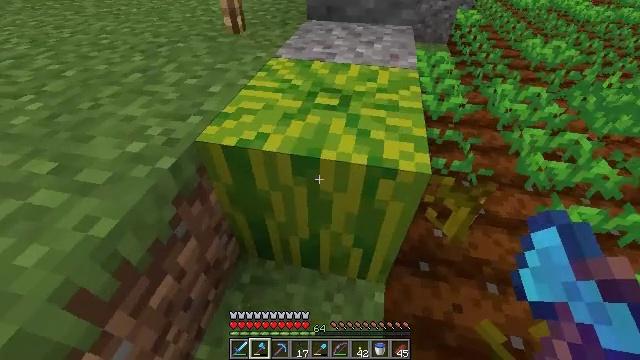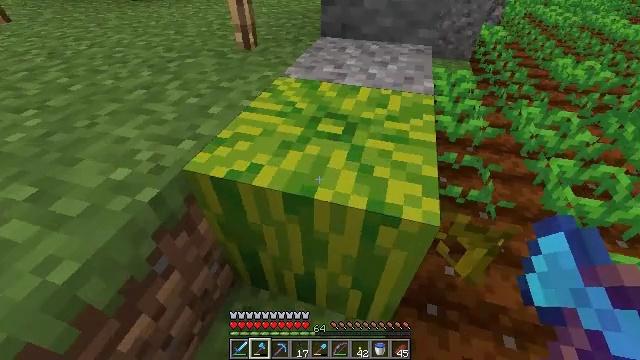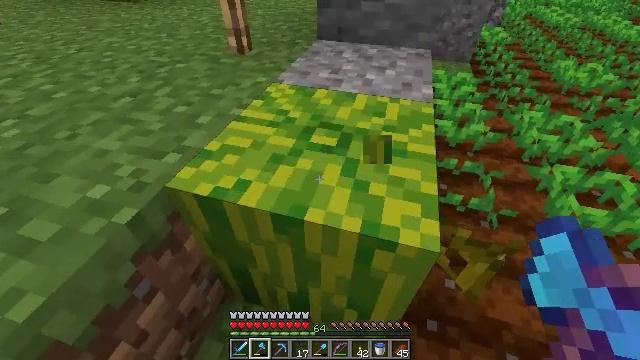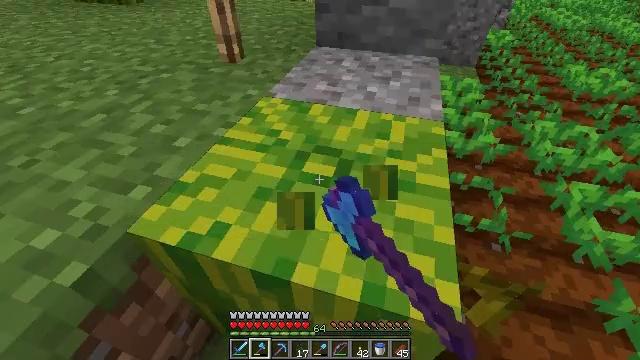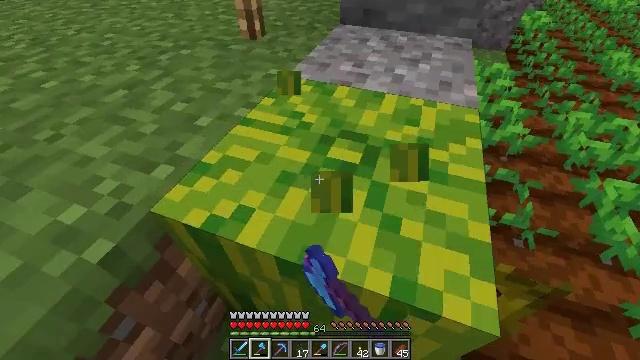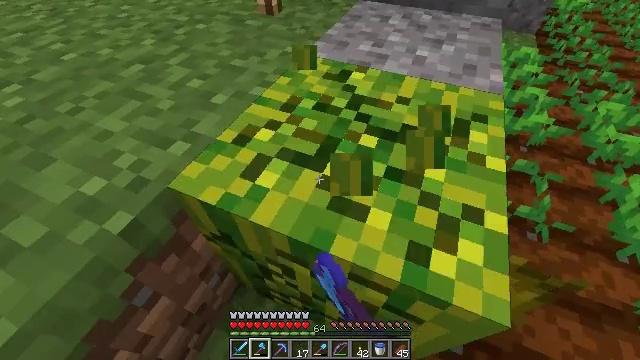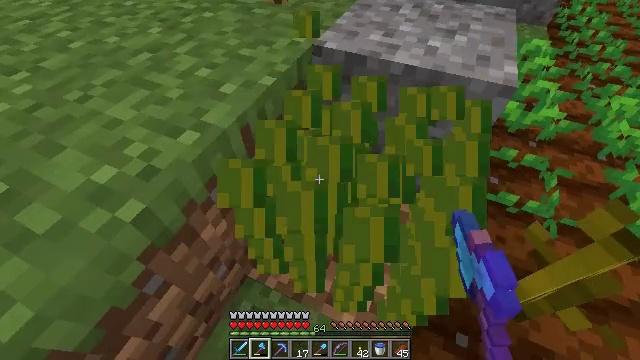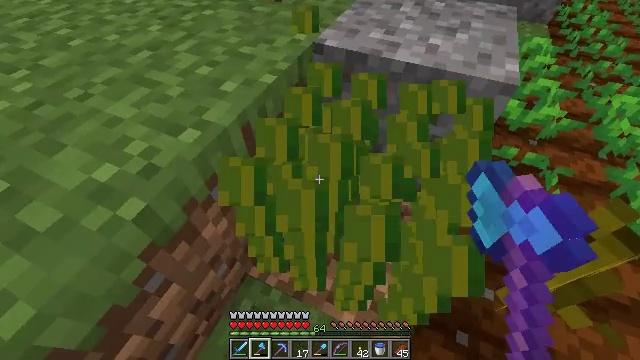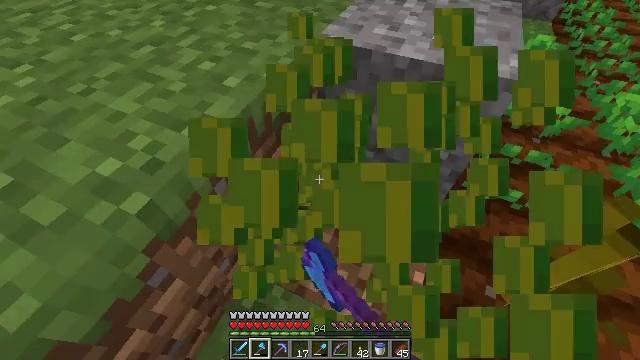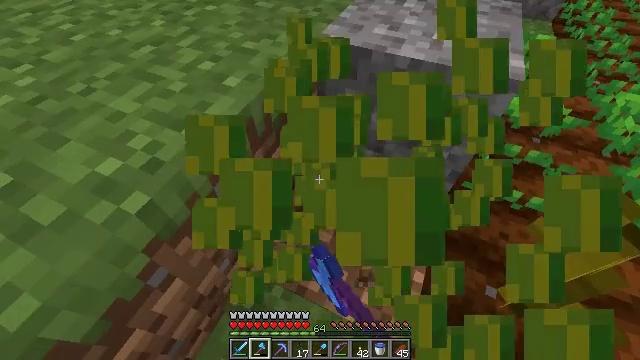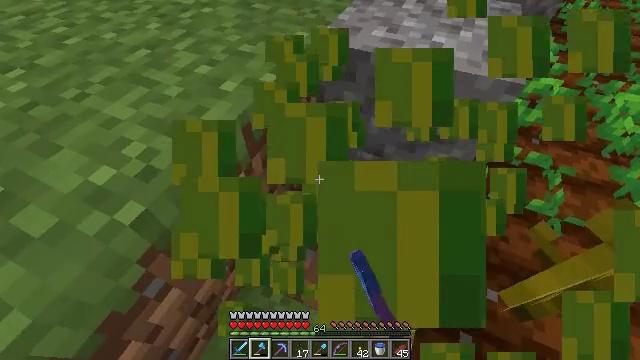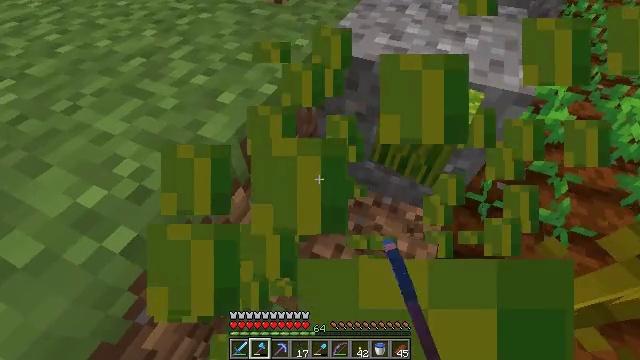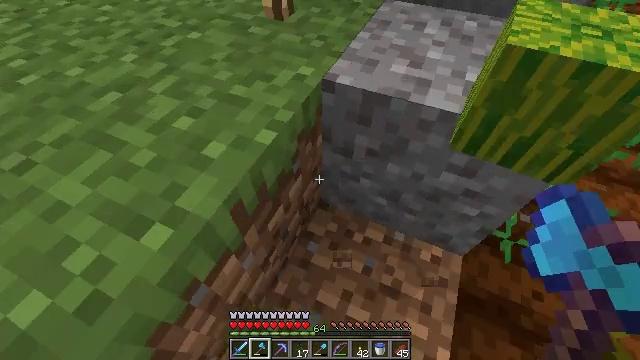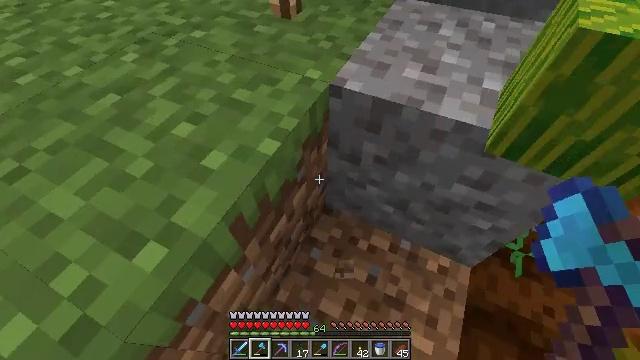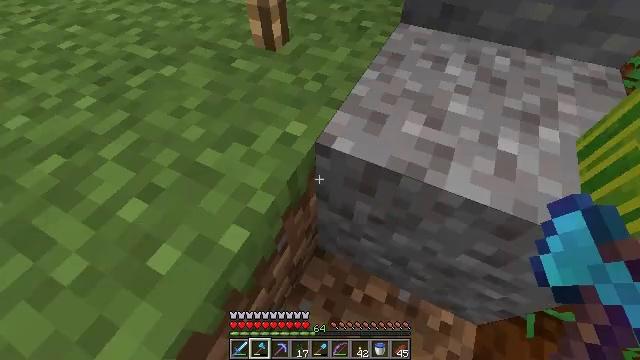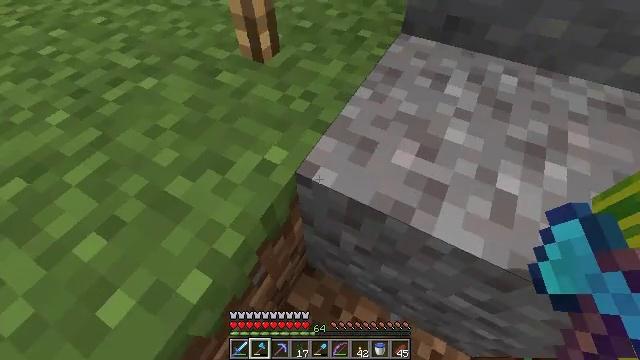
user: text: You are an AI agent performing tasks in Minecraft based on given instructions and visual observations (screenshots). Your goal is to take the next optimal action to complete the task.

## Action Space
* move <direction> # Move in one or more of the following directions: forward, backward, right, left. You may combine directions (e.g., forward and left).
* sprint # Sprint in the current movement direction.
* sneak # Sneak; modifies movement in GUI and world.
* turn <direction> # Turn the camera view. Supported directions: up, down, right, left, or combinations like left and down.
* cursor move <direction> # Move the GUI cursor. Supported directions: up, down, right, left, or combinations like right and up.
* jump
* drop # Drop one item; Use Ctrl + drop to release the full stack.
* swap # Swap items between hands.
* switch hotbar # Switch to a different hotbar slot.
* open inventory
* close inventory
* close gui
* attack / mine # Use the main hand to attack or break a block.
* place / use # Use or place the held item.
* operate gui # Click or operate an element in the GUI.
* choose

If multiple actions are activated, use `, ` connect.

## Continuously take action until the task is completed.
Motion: motion action
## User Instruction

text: Attack the melon to collect it.
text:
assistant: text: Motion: move forward, turn left and up
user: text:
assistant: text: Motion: move forward, attack / mine
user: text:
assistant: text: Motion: move forward, attack / mine
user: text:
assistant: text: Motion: move forward, turn left and down, attack / mine
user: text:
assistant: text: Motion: turn left and down, attack / mine
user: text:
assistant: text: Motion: turn down, attack / mine
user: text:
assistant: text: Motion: attack / mine
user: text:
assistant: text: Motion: attack / mine
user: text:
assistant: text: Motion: attack / mine
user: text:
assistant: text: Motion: move forward
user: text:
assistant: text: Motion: move forward
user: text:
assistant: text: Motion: move forward
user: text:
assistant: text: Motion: move forward, turn left
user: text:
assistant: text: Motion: move forward and move right
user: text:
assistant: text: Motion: move forward and move right, turn left and down
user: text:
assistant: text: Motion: turn left and down
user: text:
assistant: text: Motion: turn left and down
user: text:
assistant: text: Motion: turn left and down
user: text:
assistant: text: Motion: turn down
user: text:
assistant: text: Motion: no_op
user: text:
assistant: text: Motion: no_op
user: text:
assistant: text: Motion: turn right and down
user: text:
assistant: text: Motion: turn right and down
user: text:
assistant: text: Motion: turn right
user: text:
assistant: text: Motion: no_op
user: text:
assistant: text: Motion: sprint, turn left and up
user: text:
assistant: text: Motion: move forward, sprint, turn left and up
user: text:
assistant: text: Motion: move forward, sprint, turn left and up, jump
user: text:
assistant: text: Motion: move forward, sprint, turn left and up, jump
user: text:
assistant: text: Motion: move forward, sprint, turn left and up, jump